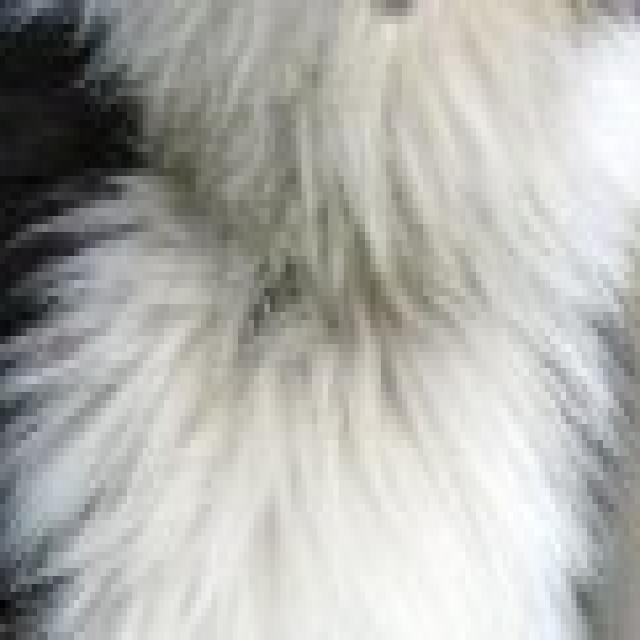
Healthy canine skin — no visible lesions, inflammation, or abnormalities. The skin and coat appear normal.